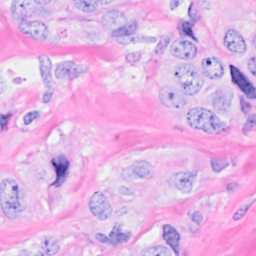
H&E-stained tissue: Breast